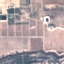
Land use / land cover class: PermanentCrop